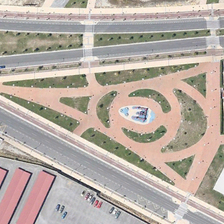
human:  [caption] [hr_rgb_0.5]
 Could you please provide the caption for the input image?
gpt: this square sits at the coner of two wide roads next to a parking lot .

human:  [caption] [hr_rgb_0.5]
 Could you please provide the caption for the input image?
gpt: at the corner of an intersection  there is a triangle square with red paths and lawns .

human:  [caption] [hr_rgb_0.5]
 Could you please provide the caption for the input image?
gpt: the quadrilateral square is like a plane .

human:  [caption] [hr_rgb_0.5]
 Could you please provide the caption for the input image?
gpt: the the triangle square with red paths and lawns is at the angle of two freeways .

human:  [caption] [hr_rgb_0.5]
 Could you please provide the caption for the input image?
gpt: an almost triangular square is between two non parallel roads .